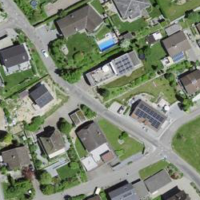
EUNIS habitat code: 54
Species observed at this site:
Prunus padus